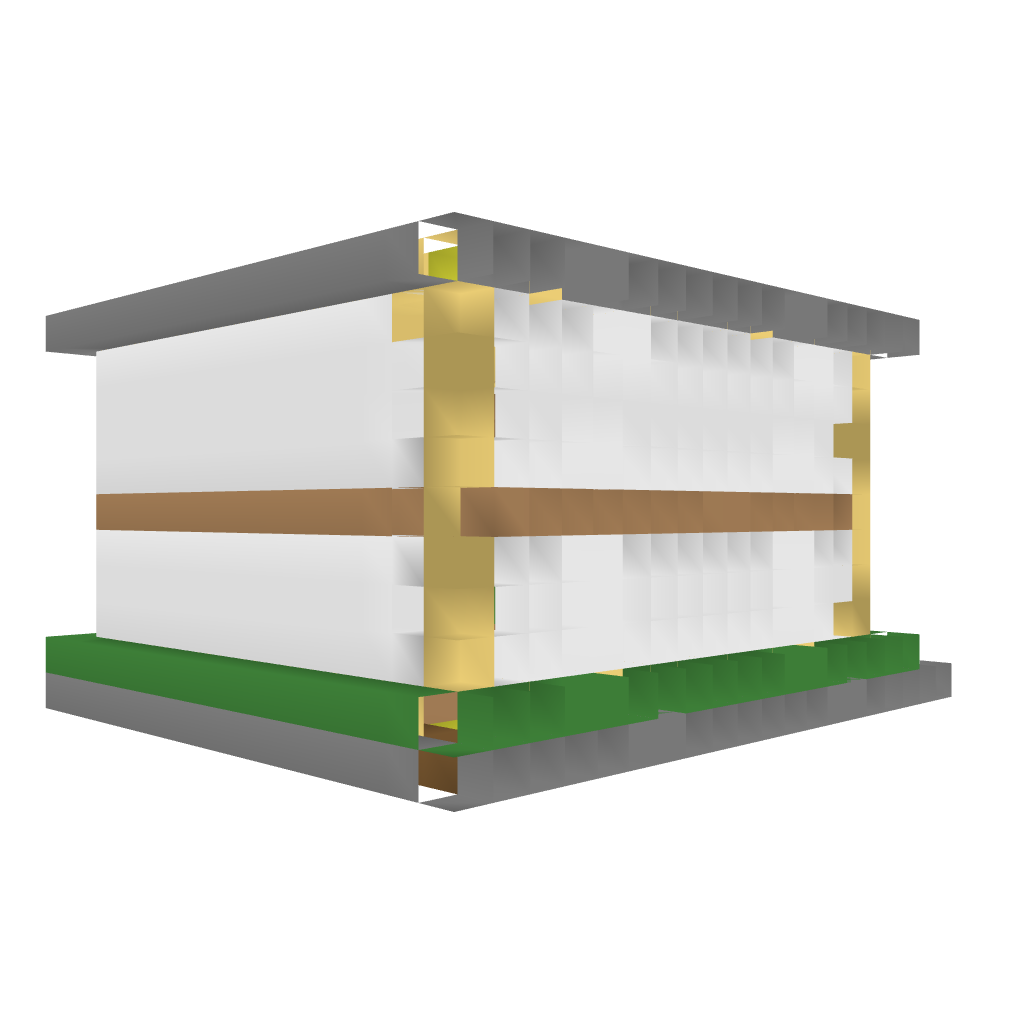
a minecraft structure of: The Ingram Home bad low quality